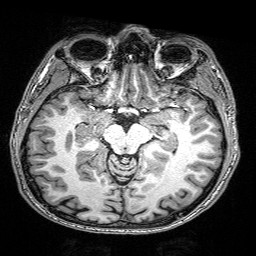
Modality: T1w
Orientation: coronal